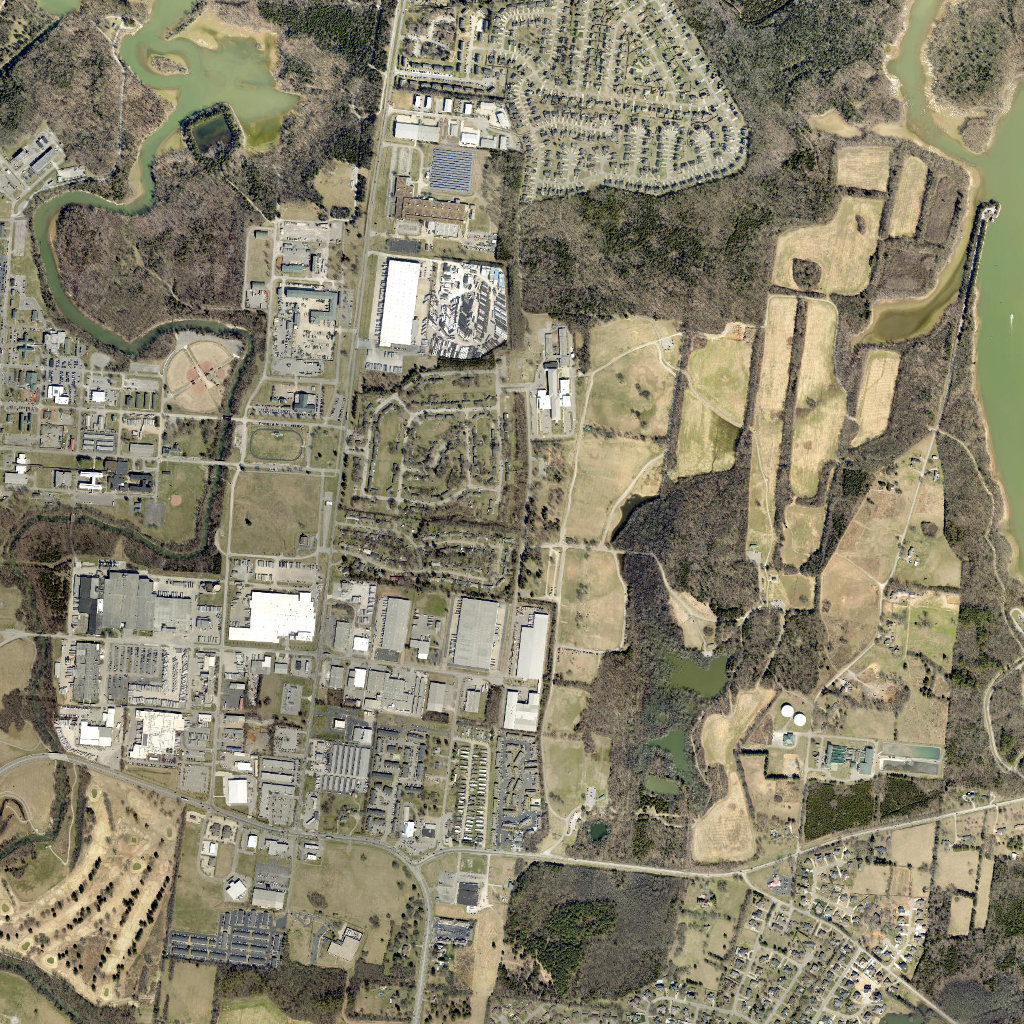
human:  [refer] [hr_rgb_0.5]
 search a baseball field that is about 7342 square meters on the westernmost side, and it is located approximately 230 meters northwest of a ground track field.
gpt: <box>[[15, 34, 19, 38, 0]]</box>

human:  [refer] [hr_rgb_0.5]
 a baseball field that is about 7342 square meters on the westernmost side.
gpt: <box>[[15, 34, 19, 38, 0]]</box>

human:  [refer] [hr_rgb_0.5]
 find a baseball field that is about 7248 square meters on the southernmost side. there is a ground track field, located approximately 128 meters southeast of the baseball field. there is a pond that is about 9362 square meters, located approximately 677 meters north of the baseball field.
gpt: <box>[[16, 37, 21, 41, 0]]</box>